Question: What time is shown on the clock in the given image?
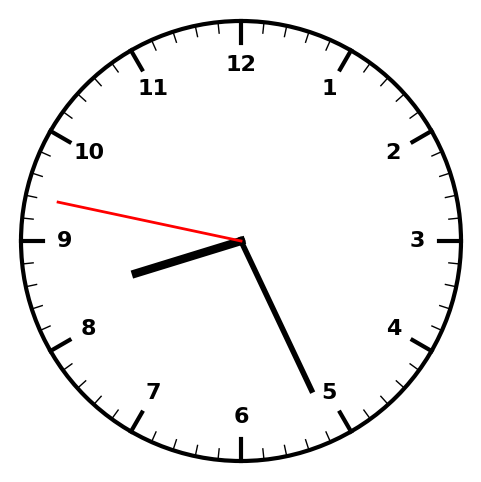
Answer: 08:25:47